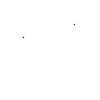
Particle: proton